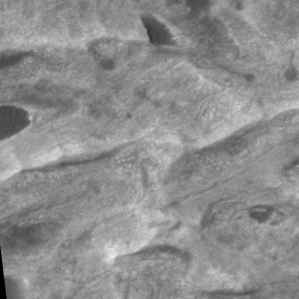
Label: non_frost